Question: Visual Basic code does not render correctly with <URL> from Google.
on Stack Overflow:
'''
Partial Public Class WebForm1
Inherits System.Web.UI.Page
Protected Sub Page_Load(ByVal sender As Object, ByVal e As System.EventArgs) Handles Me.Load
'set page title
Page.Title = "Something"
End Sub
End Class
'''
in Visual Studio...

I found this in the <URL> document:
> How do I specify which language my
code is in?You don't need to specify the language
since prettyprint() will guess. You
can specify a language by specifying
the language extension along with the
prettyprint class like so:'''
<pre class="prettyprint lang-html">
The lang-* class specifies the language file extensions.
Supported file extensions include
"c", "cc", "cpp", "cs", "cyc", "java", "bsh", "csh", "sh",
"cv", "py", "perl", "pl", "pm", "rb", "js",
"html", "html", "xhtml", "xml", "xsl".
</pre>
'''
I see no or option. Does anyone know if one exists as an add-in?
---
Note: This is related to the <URL> suggestion for Stack Overflow.
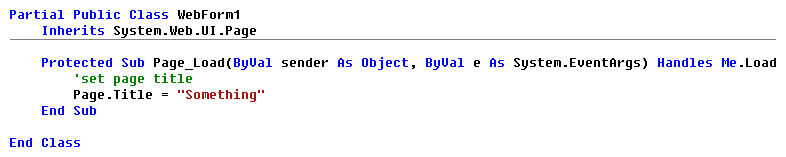
Answer: /EDIT: I've rewritten the whole posting.
Below is a pretty complete solution to the VB highlighting problem. If SO has got nothing better, use it. VB syntax highlighting is definitely wanted.
I've also added a code example with some complex code literals that gets highlighted correctly. However, I haven't even tried to get XLinq right. Might still work, though. The <URL> is taken from the MSDN. Contextual keywords are not included. Did you know the 'GetXmlNamespace' operator?
The algorithm knows literal type characters. It should also be able to handle identifier type characters but I haven't tested these. Note that the code works on . As a consequence, &, < and > are required to be read as named (!) entities, not single characters.
Sorry for the long regex.
'''
var highlightVB = function(code) {
var regex = /("(?:""|[^"])+"c?)|('.*$)|#.+?#|(&amp;[HO])?\d+(\.\d*)?(e[+-]?\d+)?U?([SILDFR%@!#]|&amp;)?|\.\d+[FR!#]?|\s+|\w+|&amp;|&lt;|&gt;|([-+*/\^$@!#%&<>()\[\]{}.,:=]+)/gi;
var lines = code.split("
");
for (var i = 0; i < lines.length; i++) {
var line = lines[i];
var tokens;
var result = "";
while (tokens = regex.exec(line)) {
var tok = getToken(tokens);
switch (tok.charAt(0)) {
case '"':
if (tok.charAt(tok.length - 1) == "c")
result += span("char", tok);
else
result += span("string", tok);
break;
case "'":
result += span("comment", tok);
break;
case '#':
result += span("date", tok);
break;
default:
var c1 = tok.charAt(0);
if (isDigit(c1) ||
tok.length > 1 && c1 == '.' && isDigit(tok.charAt(1)) ||
tok.length > 5 && (tok.indexOf("&amp;") == 0 &&
tok.charAt(5) == 'H' || tok.charAt(5) == 'O')
)
result += span("number", tok);
else if (isKeyword(tok))
result += span("keyword", tok);
else
result += tok;
break;
}
}
lines[i] = result;
}
return lines.join("
");
}
var keywords = [
"addhandler", "addressof", "alias", "and", "andalso", "as", "boolean", "byref",
"byte", "byval", "call", "case", "catch", "cbool", "cbyte", "cchar", "cdate",
"cdec", "cdbl", "char", "cint", "class", "clng", "cobj", "const", "continue",
"csbyte", "cshort", "csng", "cstr", "ctype", "cuint", "culng", "cushort", "date",
"decimal", "declare", "default", "delegate", "dim", "directcast", "do", "double",
"each", "else", "elseif", "end", "endif", "enum", "erase", "error", "event",
"exit", "false", "finally", "for", "friend", "function", "get", "gettype",
"getxmlnamespace", "global", "gosub", "goto", "handles", "if", "if",
"implements", "imports", "in", "inherits", "integer", "interface", "is", "isnot",
"let", "lib", "like", "long", "loop", "me", "mod", "module", "mustinherit",
"mustoverride", "mybase", "myclass", "namespace", "narrowing", "new", "next",
"not", "nothing", "notinheritable", "notoverridable", "object", "of", "on",
"operator", "option", "optional", "or", "orelse", "overloads", "overridable",
"overrides", "paramarray", "partial", "private", "property", "protected",
"public", "raiseevent", "readonly", "redim", "rem", "removehandler", "resume",
"return", "sbyte", "select", "set", "shadows", "shared", "short", "single",
"static", "step", "stop", "string", "structure", "sub", "synclock", "then",
"throw", "to", "true", "try", "trycast", "typeof", "variant", "wend", "uinteger",
"ulong", "ushort", "using", "when", "while", "widening", "with", "withevents",
"writeonly", "xor", "#const", "#else", "#elseif", "#end", "#if"
]
var isKeyword = function(token) {
return keywords.indexOf(token.toLowerCase()) != -1;
}
var isDigit = function(c) {
return c >= '0' && c <= '9';
}
var getToken = function(tokens) {
for (var i = 0; i < tokens.length; i++)
if (tokens[i] != undefined)
return tokens[i];
return null;
}
var span = function(class, text) {
return "<span class="" + class + "">" + text + "</span>";
}
'''
Code for testing:
'''
Protected Sub Page_Load(ByVal sender As Object, ByVal e As EventArgs) Handles Me.Load
'set page title
Page.Title = "Something"
Dim r As String = "Say ""Hello"""
Dim i As Integer = 1234
Dim d As Double = 1.23
Dim s As Single = .123F
Dim l As Long = 123L
Dim ul As ULong = 123UL
Dim c As Char = "x"c
Dim h As Integer = &amp;H0
Dim t As Date = #5/31/1993 1:15:30 PM#
Dim f As Single = 1.32e-5F
End Sub
'''